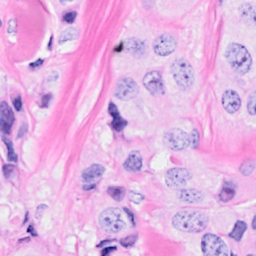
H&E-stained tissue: Breast